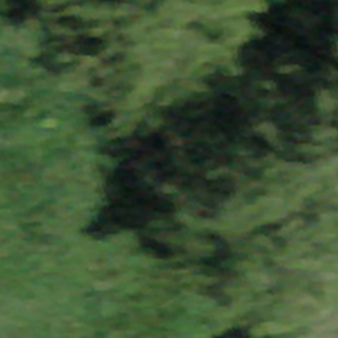
Label: other